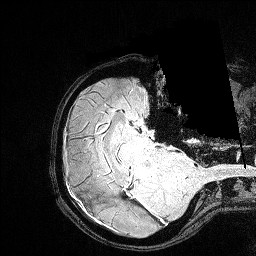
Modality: FLASH
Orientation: axial
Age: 24
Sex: female